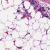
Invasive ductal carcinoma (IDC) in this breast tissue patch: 0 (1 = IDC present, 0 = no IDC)